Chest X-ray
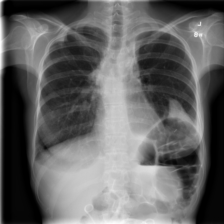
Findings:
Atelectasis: negative
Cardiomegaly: negative
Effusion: negative
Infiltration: negative
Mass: negative
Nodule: negative
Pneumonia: negative
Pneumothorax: negative
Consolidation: negative
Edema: negative
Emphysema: negative
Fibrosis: negative
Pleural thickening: positive
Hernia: negative